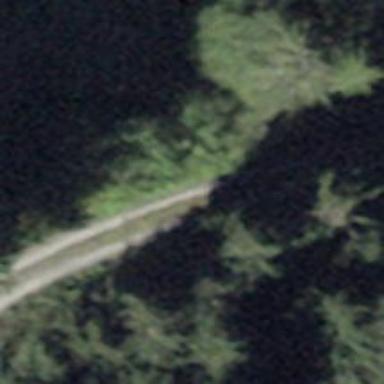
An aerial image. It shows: Gravel track with grade 2 tracktype.